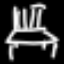
Label: chair